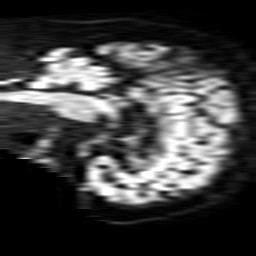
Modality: TRACE
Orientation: sagittal
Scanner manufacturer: philips
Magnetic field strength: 1.5 T
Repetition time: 3.844 s
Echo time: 0.09719 s